Field crop: maize
Growth stage: 1
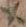
Species: atriplex